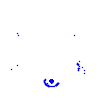
Particle: electron